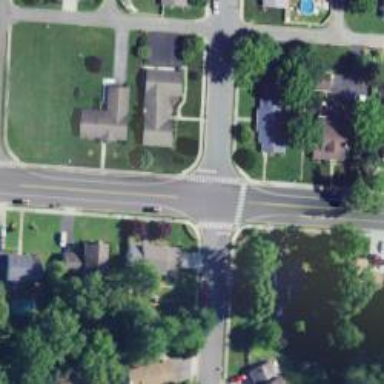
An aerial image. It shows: Marked road crossing.